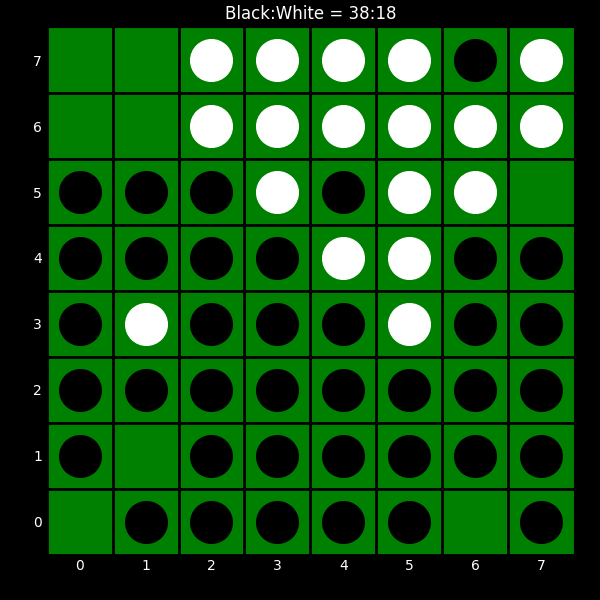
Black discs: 38
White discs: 18